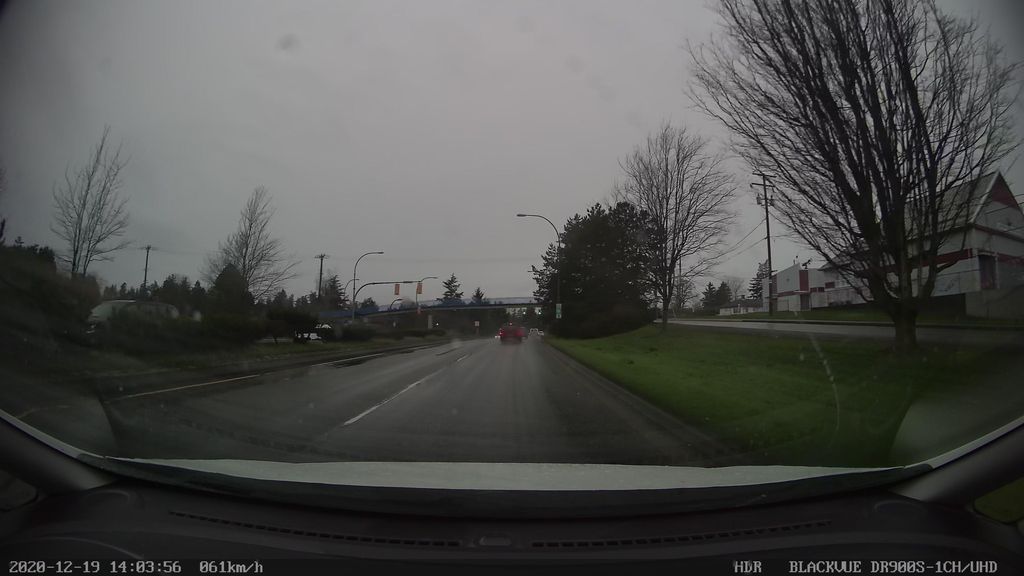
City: victoria